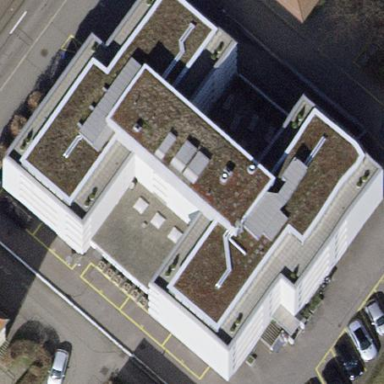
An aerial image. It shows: University building.